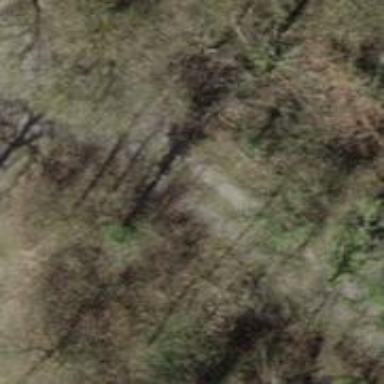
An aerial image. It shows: Grassy track with grade2 tracktype.